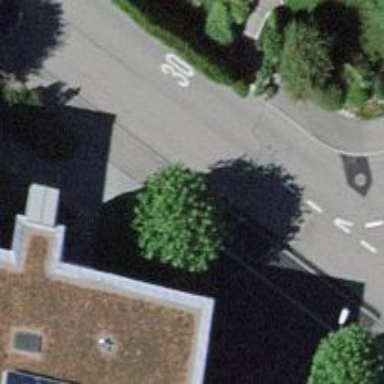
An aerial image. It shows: Kerb barrier.